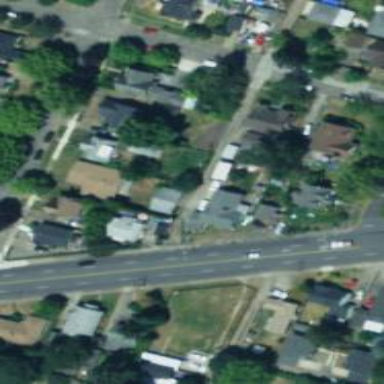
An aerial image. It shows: Alleyway designated as service road.